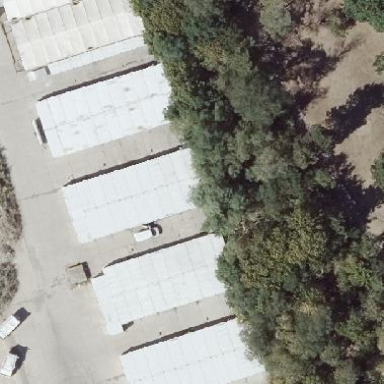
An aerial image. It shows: Shed.